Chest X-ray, PA view. Patient: 72 years old, sex M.
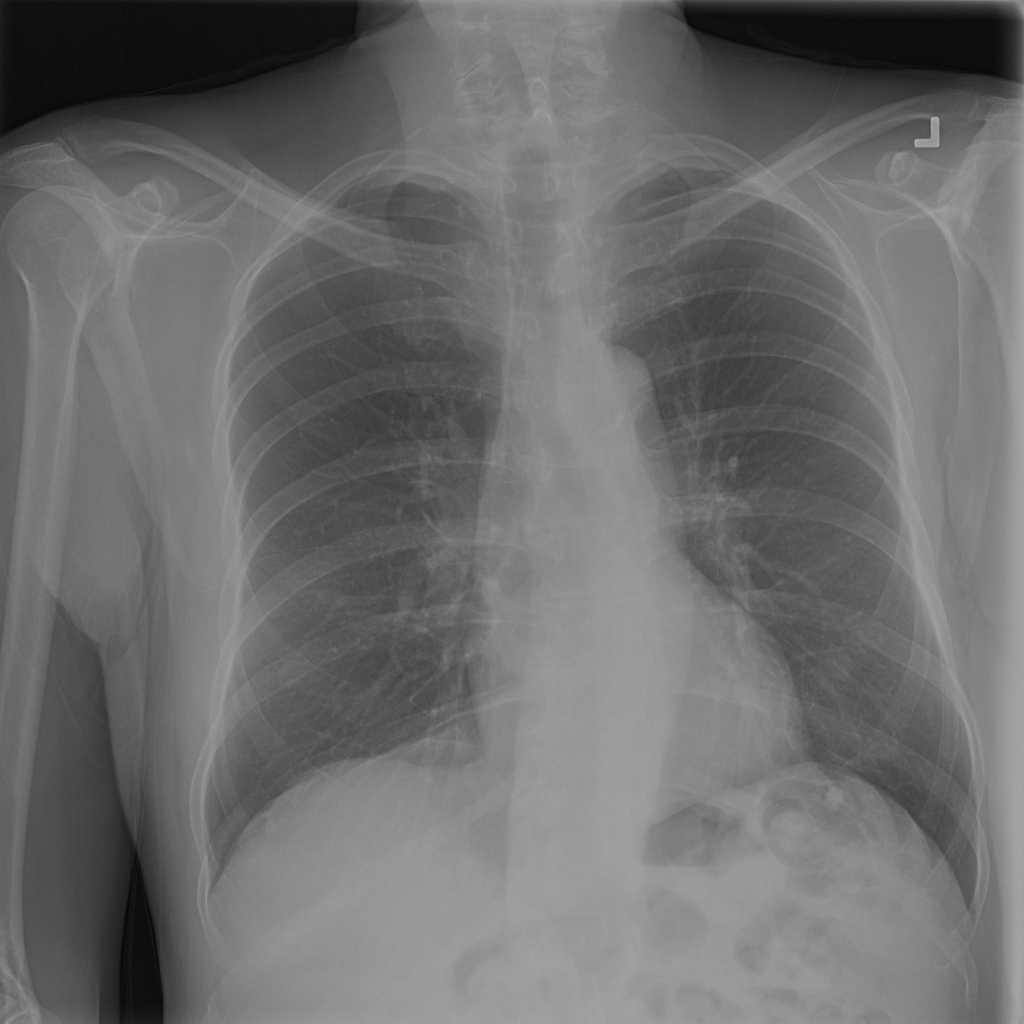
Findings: No Finding